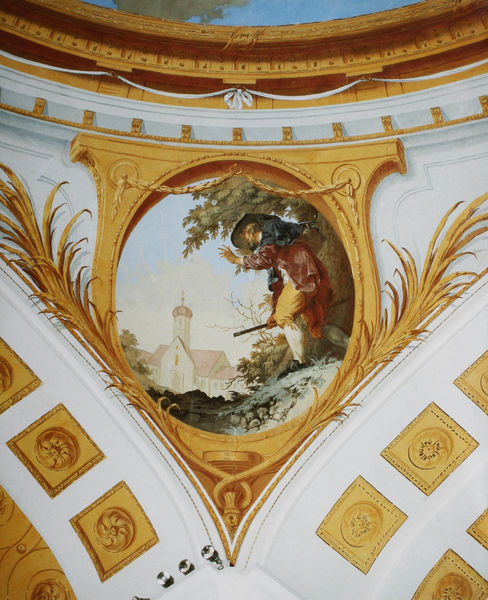
Titel: Die Rückkehr des Maurermeisters
Künstler: Januarius Zick
Standort: Wiblingen
Institution: ehem. Benediktiner-Abteikirche
Schlagwörter: baum, blau, blätter, feder, flügel, gemälde, himmel, mann, wasser, weiß, gelb, grün, kirchturm, landschaft, ocker, see, ausschnitt, braun, bunt, fenster, grau, hut, lampen, licht, schmuck, schwarz, zeichnung, blick, blüte, dach, gras, rot, schnee, weg, muster, schleife, hose, wand, barock, rahmen, stein, bild, ast, weide, kirche, figur, gold, mantel, decke, blatt, girlande, wald, kreis, oval, rund, stock, turm, engel, ranken, hellblau, relief, bogen, perspektive, stab, dächer, rand, scheinwerfer, kuppel, verzierung, stuck, palme, palmwedel, wedel, foto, fotografie, photographie, schild, gewölbe, medaillon, kloster, kreuz, zwiebelturm, dom, zweig, lichtung, tanne, zwickel, ranke, girlanden, photo, fries, wappen, rauten, sims, schnörkel, gesims, farbfoto, untersicht, wanderer, dorfkirche, chor, kapelle, heiliger, palmen, kasetten, kassetten, fresko, wanderstab, aufnahme, verzierungen, fresco, kassette, hexe, astragal, feston, deckenmalerei, ziel, okulus, gotteshaus, festons, pilger, segensgestus, zwiebelhaube, kreu, deckenbild, deckenfresco, spots, barockmalerei, stovk, frochperspektive, schwatten, wallfahrer, landmann, amm, hand erhoben, 18. jahrhundert, kkoster, stavb, matne